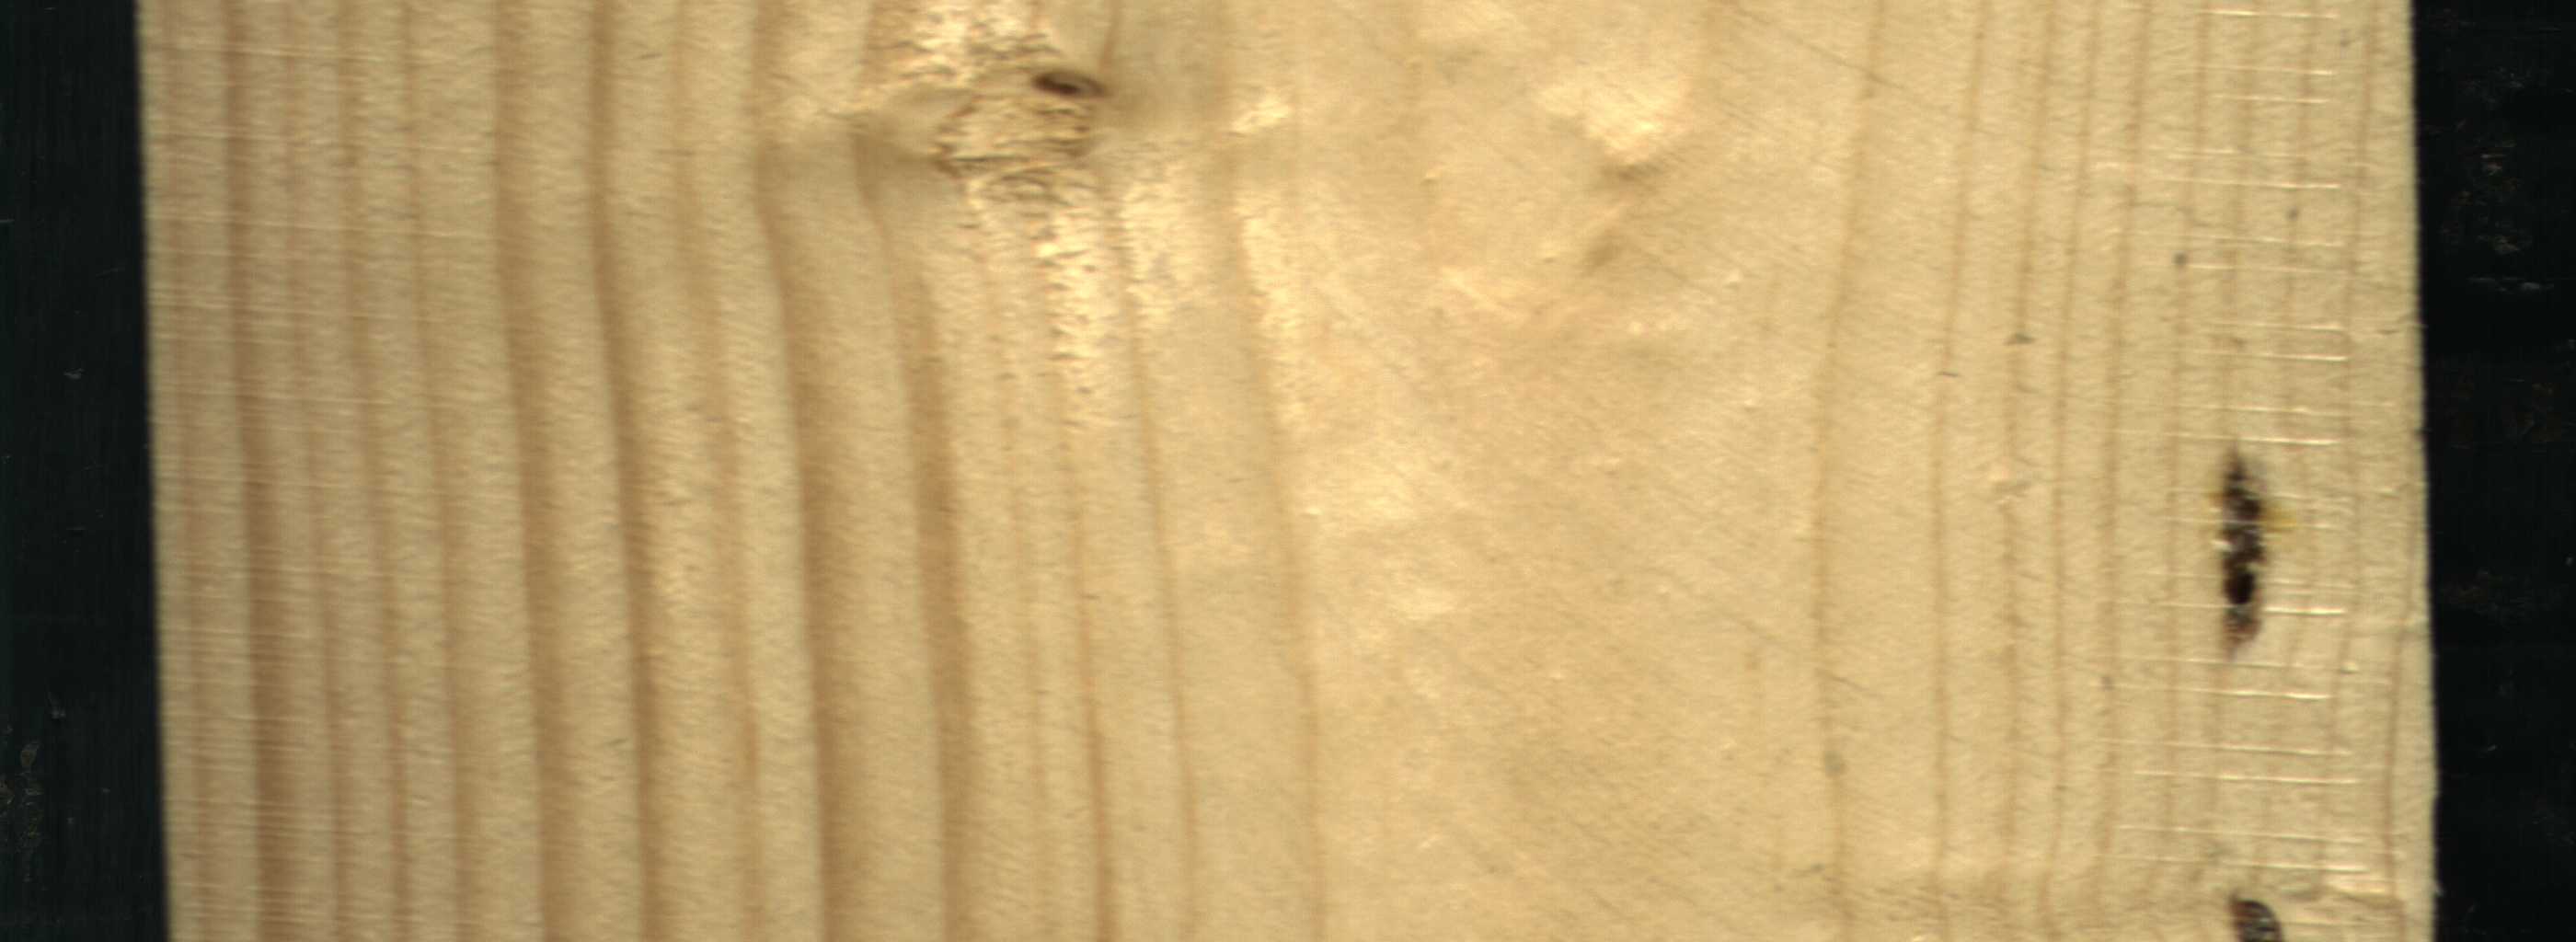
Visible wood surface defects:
resin
resin
Dead_Knot